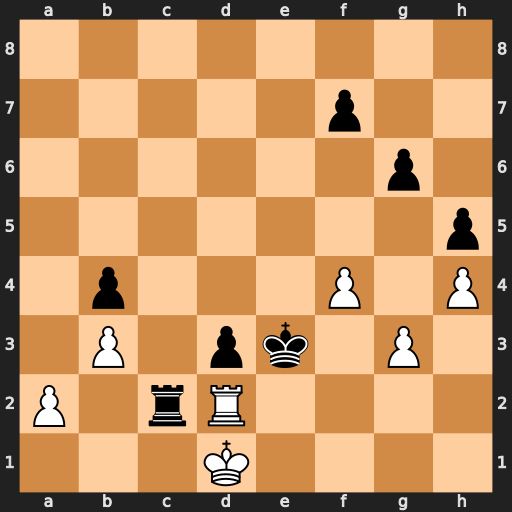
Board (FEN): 8/5p2/6p1/7p/1p3P1P/1P1pk1P1/P1rR4/3K4
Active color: w
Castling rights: -
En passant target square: -
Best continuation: Rxc2 dxc2+ Kxc2